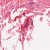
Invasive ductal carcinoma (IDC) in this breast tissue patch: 0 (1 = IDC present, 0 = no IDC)